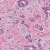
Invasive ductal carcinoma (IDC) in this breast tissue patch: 1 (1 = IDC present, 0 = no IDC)